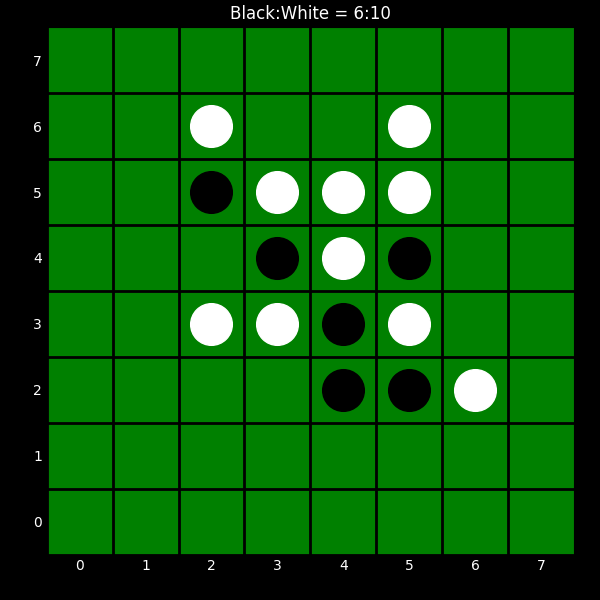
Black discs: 6
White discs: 10